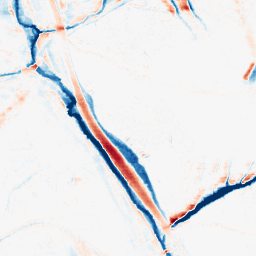
Category: morphological
Decomposition family: morphological_ellipse
Decomposition parameters: operation: average
width: 10
height: 20
Upsampling method: sinc_blackman
Upsampling parameters: scale: 2
kernel_size: 4
Upsampling scale: 2